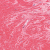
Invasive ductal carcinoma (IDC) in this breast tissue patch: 0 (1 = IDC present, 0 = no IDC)